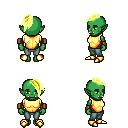
a pixel art fantasy rpg character, female body template, orc, green skin, gold chest armor, teal pants, gold long mohawk hairstyle, leather bracers, gold boots, four views (front, back, left, right), 2x2 character sprite sheet, small pixel art, hard edges, no anti-aliasing